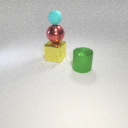
large yellow metal cube to the left of large green metal cylinder